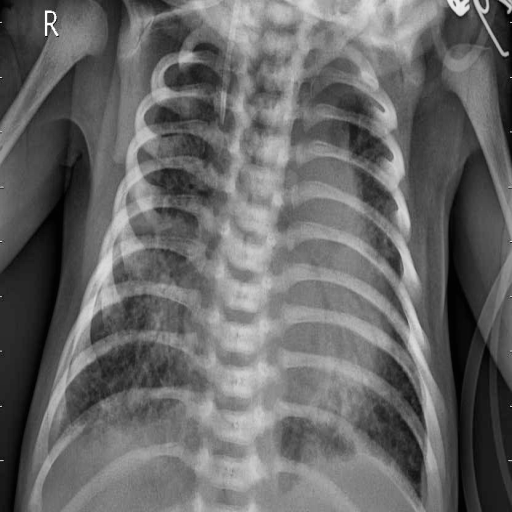
Finding: PNEUMONIA